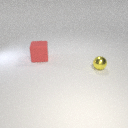
small yellow metal sphere in front of large red rubber cube